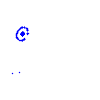
Particle: pion